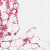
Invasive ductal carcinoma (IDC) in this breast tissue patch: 0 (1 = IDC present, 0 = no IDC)